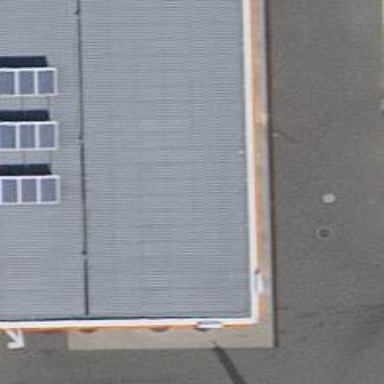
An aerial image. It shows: Fuel station.